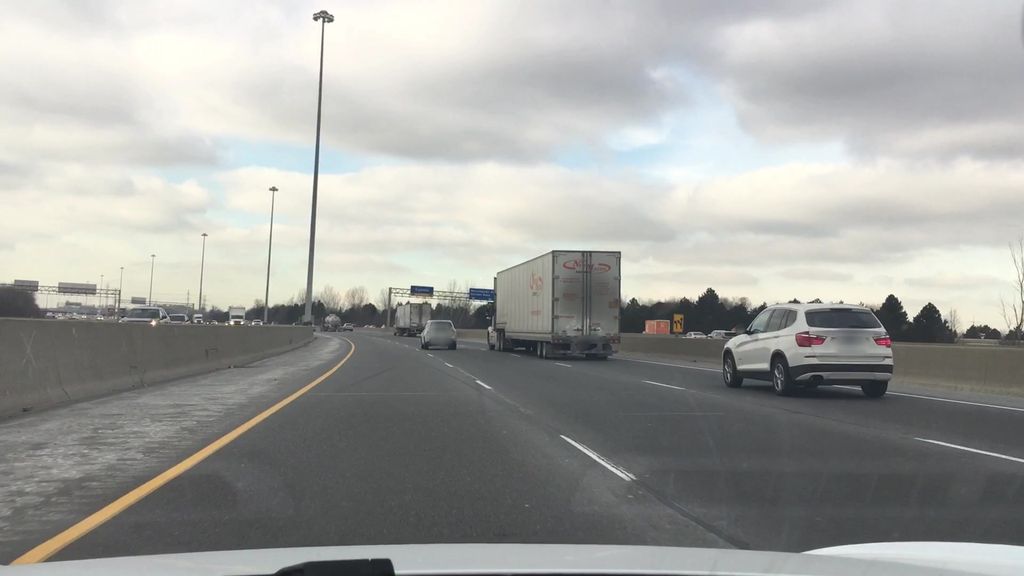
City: toronto